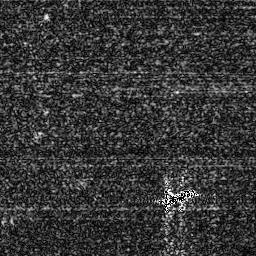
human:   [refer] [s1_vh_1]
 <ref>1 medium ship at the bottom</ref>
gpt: <box>[[61, 73, 76, 80, 0]]</box>